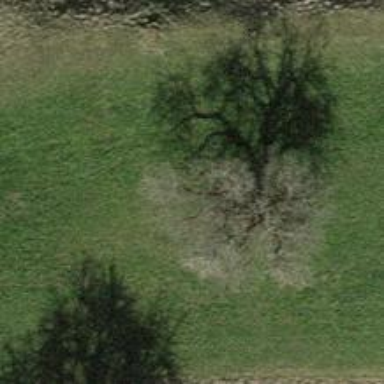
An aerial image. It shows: Beautiful tree in nature.